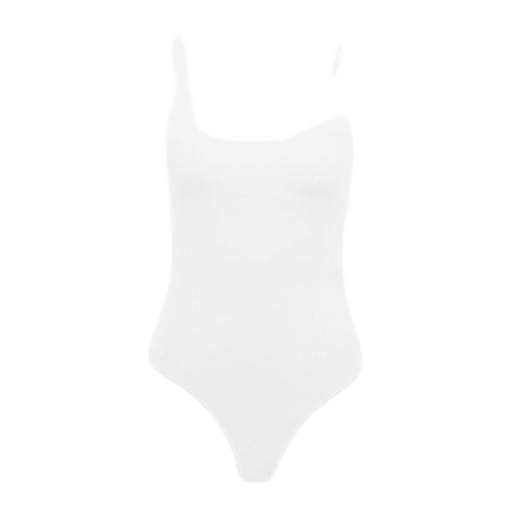
white body suit, white ribbed tank, white leotard, white background